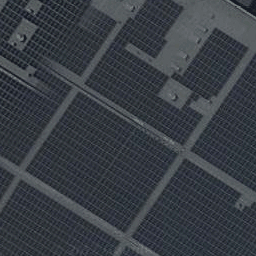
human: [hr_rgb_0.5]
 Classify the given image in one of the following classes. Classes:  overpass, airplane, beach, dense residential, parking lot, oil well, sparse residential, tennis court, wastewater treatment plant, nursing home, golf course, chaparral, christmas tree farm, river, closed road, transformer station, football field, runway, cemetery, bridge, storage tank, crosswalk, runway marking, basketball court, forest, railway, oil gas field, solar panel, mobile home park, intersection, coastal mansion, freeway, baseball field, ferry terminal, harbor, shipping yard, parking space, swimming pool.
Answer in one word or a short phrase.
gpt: solar panel